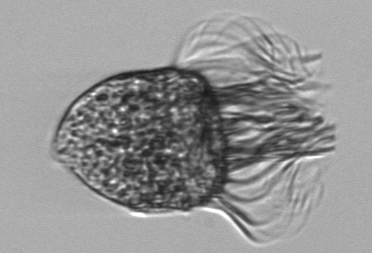
Label: Pelagostrobilidium